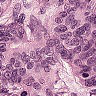
Metastatic tissue present: yes